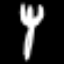
Label: fork